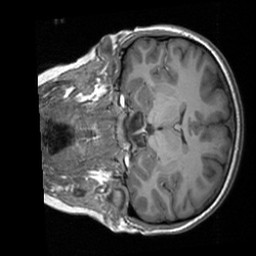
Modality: T1w
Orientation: coronal
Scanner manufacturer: siemens
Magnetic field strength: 3 T
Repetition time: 1.9 s
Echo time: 0.00226 s